Question: I had asked this question 2 years ago (<URL>, but then the project was shelved and I never did any further testing. I'm having to dust it off again, with some more details and screenshots.
I have a BizTalk HIPAA solution that needs to merge an 837 claim schema with some data from our system. We're doing this with a map that has two input schemas, as shown here:

(I've greatly simplified the schemas for testing purposes).
The accepted answer to my original post (using an equal functoid and value mappers) works fine with a simple schema like I had originally shown, but fails with the actual EDI schema.
In the first input message, if IsRepriced = 1, I want to use our values for HCP_01, HCP_02, and HCP_03. If it's 0, use the values in the second message (the original 837 claim). The functoids shown work fine as long as the original 837 claim actually contains the HCP node (segment), but if it's not there I'm unable to generate one from our data.
Replacing these with a scripting functoid using some if-then-else C# code has the same effect.
So, is there a way to do this using functoids, or do I need to resort to XSLT? Unfortunately I know next to nothing about XSLT, so that's going to be difficult...
Thanks!
Edit: I would up using an Inline XSLT Call Template, with this code:
'''
<xsl:template name="Repricing_2000B_HCP">
<xsl:param name="IsRepriced" />
<xsl:choose>
<xsl:when test="$IsRepriced='1'">
<xsl:for-each select="//InputMessagePart_1/ns0:X12_00401_837_I/ns0:TS837Q3_2000A_Loop/ns0:TS837Q3_2000B_Loop/ns0:TS837Q3_2300_Loop/ns0:HCP_ClaimPricingRepricingInformation_TS837Q3_2300">
<xsl:element name="ns0:HCP_ClaimPricingRepricingInformation_TS837Q3_2300">
<xsl:copy-of select="./@*" />
<xsl:copy-of select="./*" />
</xsl:element>
</xsl:for-each>
</xsl:when>
<xsl:otherwise>
<xsl:for-each select="//InputMessagePart_0/ns0:X12_00401_837_I/ns0:TS837Q3_2000A_Loop/ns0:TS837Q3_2000B_Loop/ns0:TS837Q3_2300_Loop/ns0:HCP_ClaimPricingRepricingInformation_TS837Q3_2300">
<xsl:element name="ns0:HCP_ClaimPricingRepricingInformation_TS837Q3_2300">
<xsl:copy-of select="./@*" />
<xsl:copy-of select="./*" />
</xsl:element>
</xsl:for-each>
</xsl:otherwise>
</xsl:choose>
</xsl:template>
'''
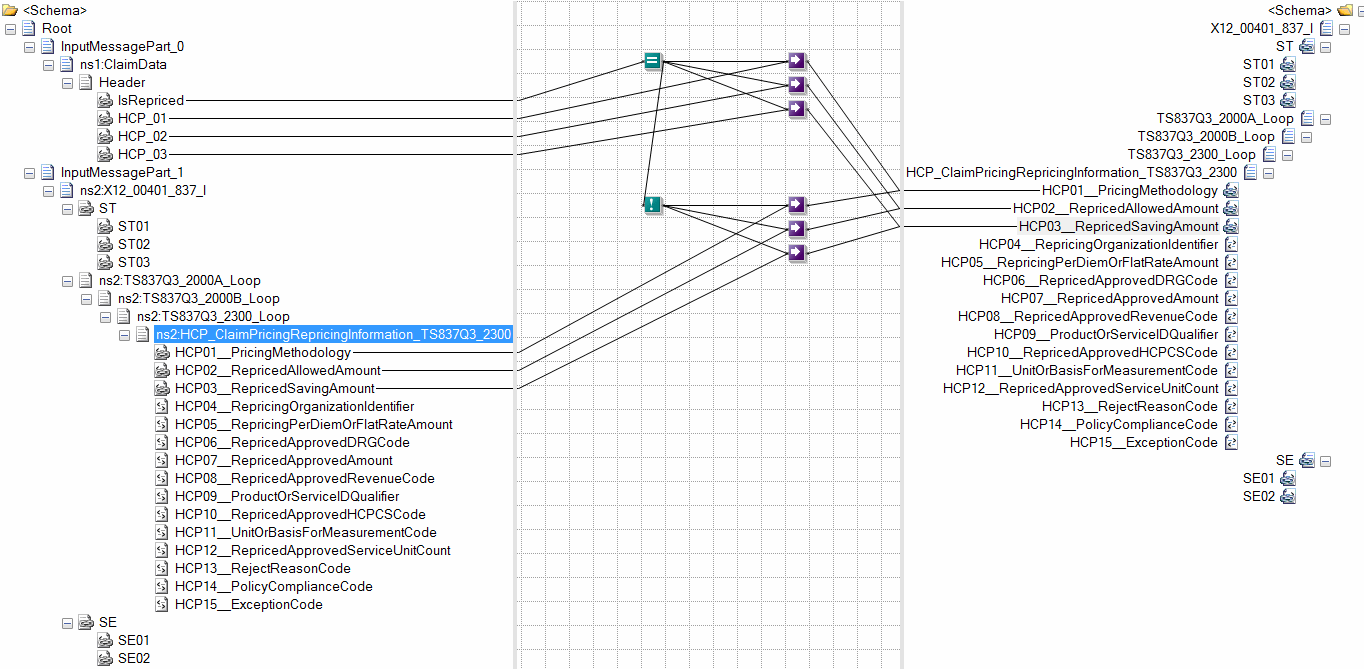
Answer: I frequently hit a brick wall with with the if missing-else paradign in a Map. Sometimes Looping Functioids do the trick, sometimes not. Sometimes a carefully placed Logical Existence -> Not works, sometimes no.
It's mostly because if one of the source Records is minOccurs=0, the Mapper will wrap everything in a for-each. Since the Element doesn't exist, the code never gets executed.
I'd say >50%, I resort to inline Xslt because at some point, it becomes cleaner than a page of mostly duplicate Functoid groups.
However, I'd bet the Xslt won't turn out as difficult a proposition as you think. The Mapper can do most of the work for you. You can build the bulk of the Map using Functoids, then just copy the resulting Xslt. You will have to modify for some things, like namespaces.
(Same answer)